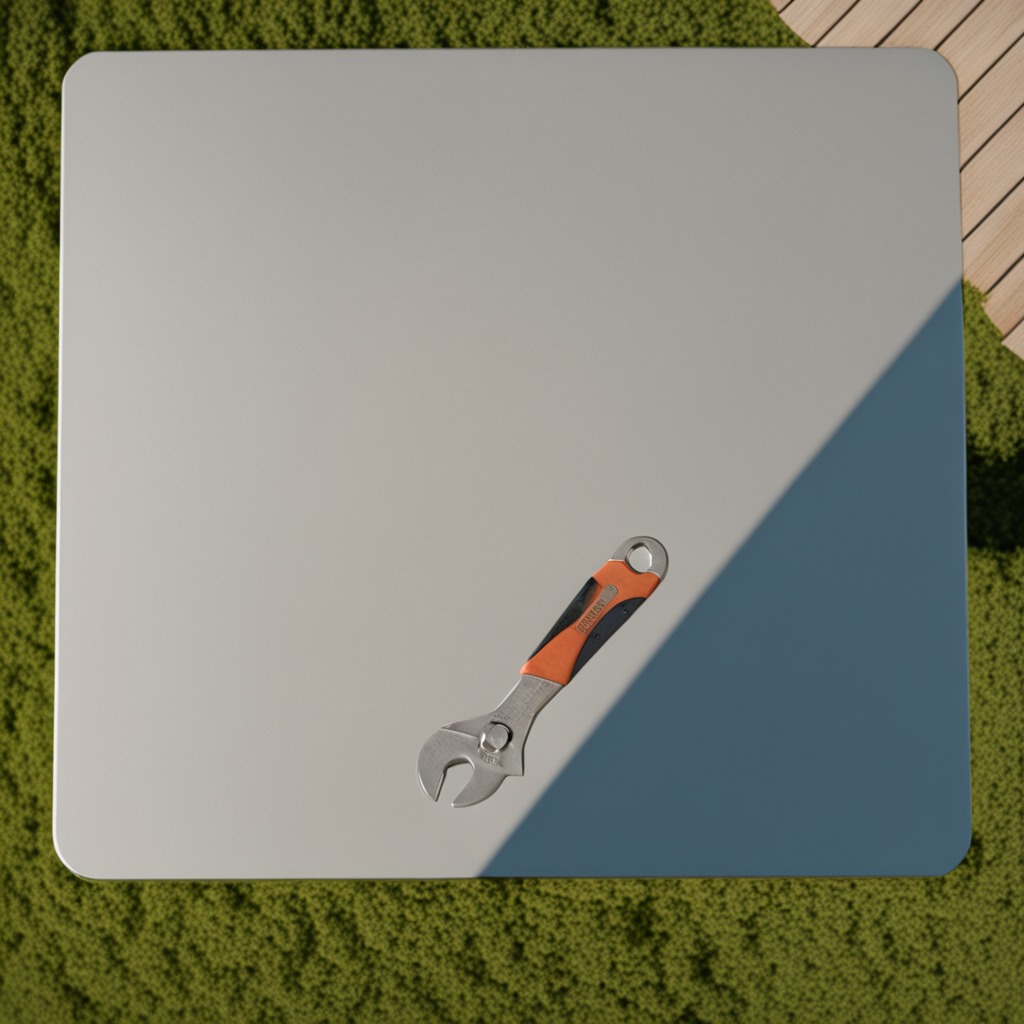
An wrench is lying on the table.